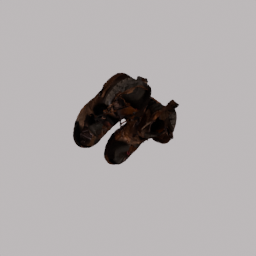
Label: people